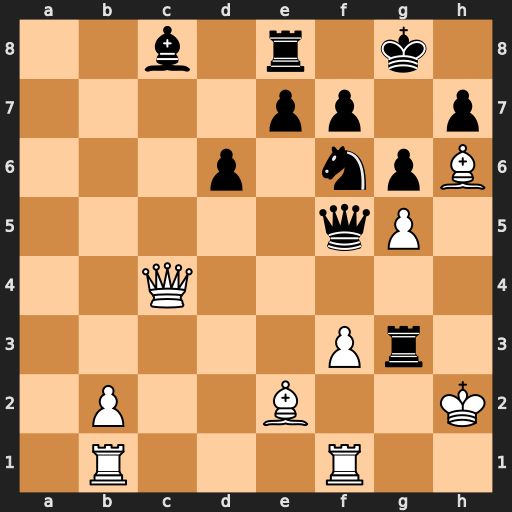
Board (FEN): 2b1r1k1/4pp1p/3p1npB/5qP1/2Q5/5Pr1/1P2B2K/1R3R2
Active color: w
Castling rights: -
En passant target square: -
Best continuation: Kxg3 Qh3+ Kf2